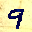
Label: 9